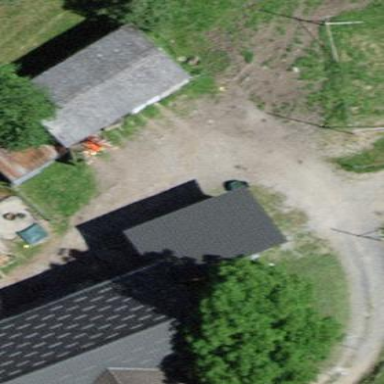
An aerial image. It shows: Shed building.